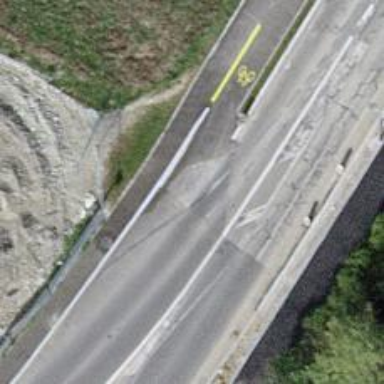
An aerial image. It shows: Asphalt cycleway.